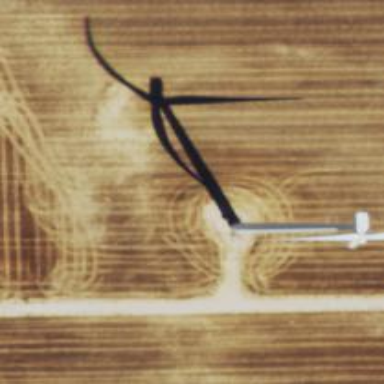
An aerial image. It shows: Wind generator powered by horizontal-axis wind turbine.